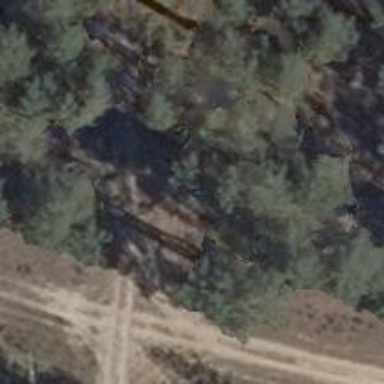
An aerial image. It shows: Dirt track road with grade 4 tracktype.